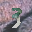
Label: 3